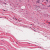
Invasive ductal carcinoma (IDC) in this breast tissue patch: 0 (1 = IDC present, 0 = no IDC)